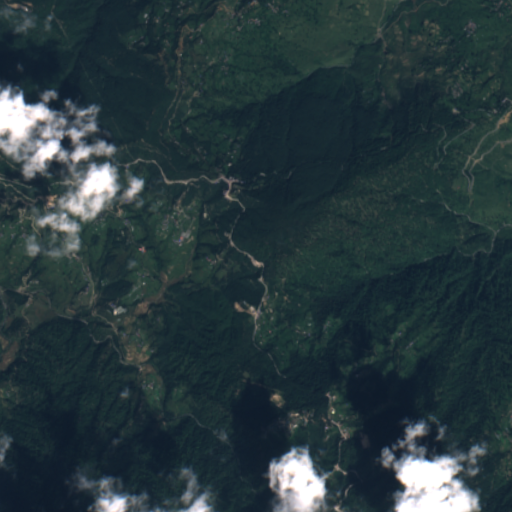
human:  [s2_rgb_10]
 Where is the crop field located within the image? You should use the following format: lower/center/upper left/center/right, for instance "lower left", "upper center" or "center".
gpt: The crop field is located in the center left of the image.
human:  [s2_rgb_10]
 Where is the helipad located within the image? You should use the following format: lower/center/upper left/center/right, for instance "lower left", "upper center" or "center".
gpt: The helipad is located in the lower center of the image.
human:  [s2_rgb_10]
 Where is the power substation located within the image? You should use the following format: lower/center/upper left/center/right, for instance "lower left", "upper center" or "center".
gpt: The power substation is located in the center of the image.
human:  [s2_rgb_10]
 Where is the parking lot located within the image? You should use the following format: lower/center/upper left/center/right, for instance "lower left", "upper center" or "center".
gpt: There is no parking lot in the image.